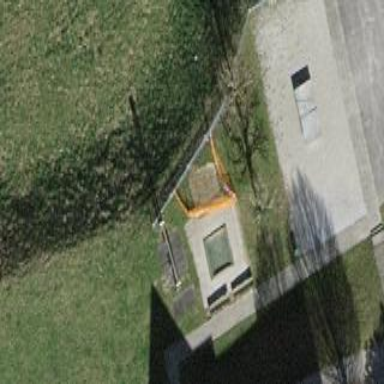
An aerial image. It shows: Playground area for leisure land.